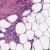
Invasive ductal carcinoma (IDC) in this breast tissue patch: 0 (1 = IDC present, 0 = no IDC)